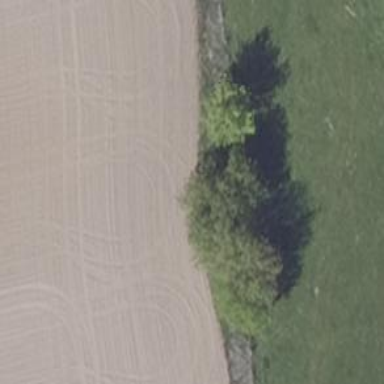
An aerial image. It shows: Deciduous broadleaved tree.